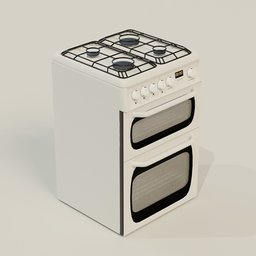
Label: appliances